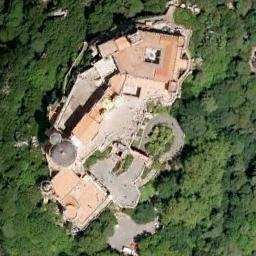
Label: palace